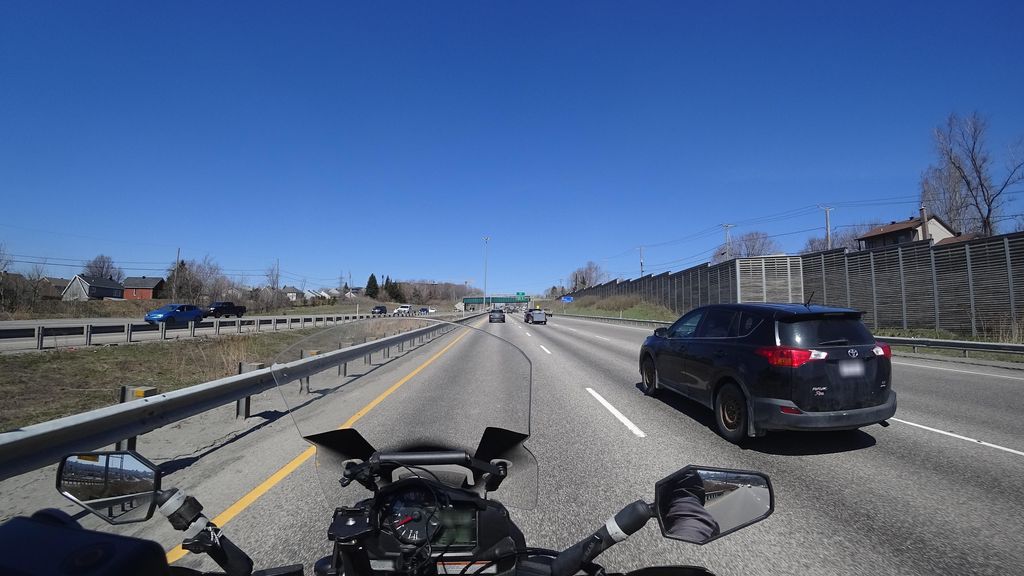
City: quebec_city